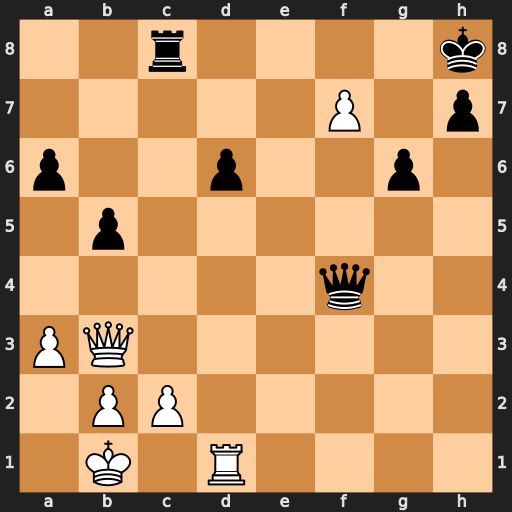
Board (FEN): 2r4k/5P1p/p2p2p1/1p6/5q2/PQ6/1PP5/1K1R4
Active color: w
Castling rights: -
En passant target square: -
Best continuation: Re1 Kg7 Re8 Qf1+ Ka2